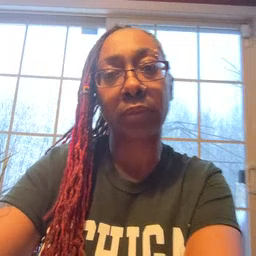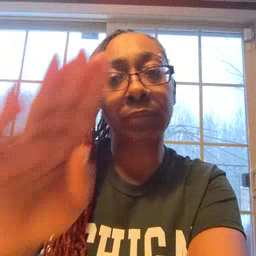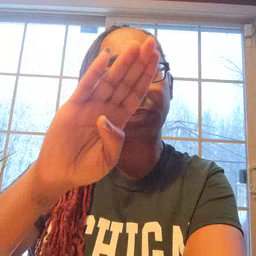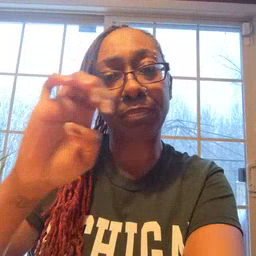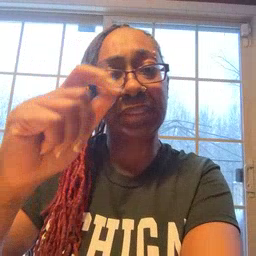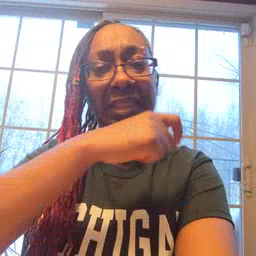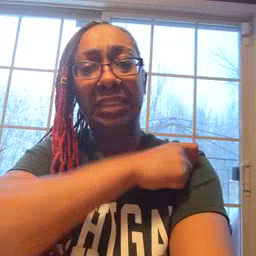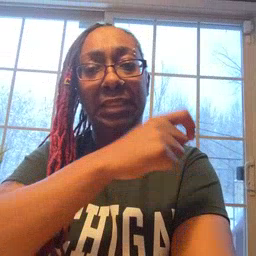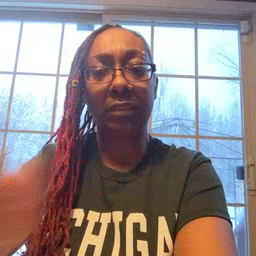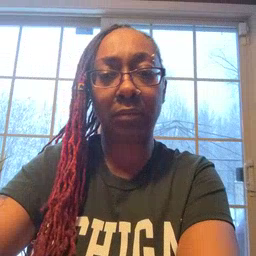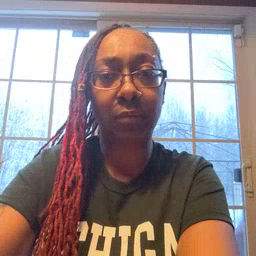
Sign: bee